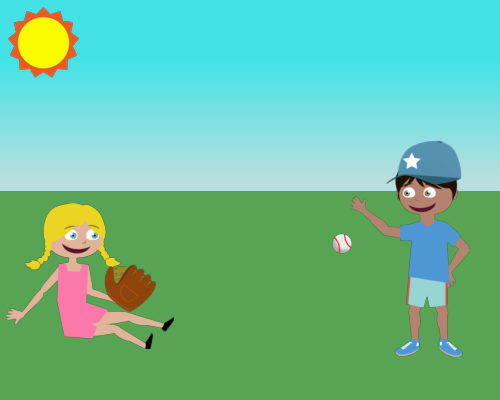
Small sun top-left. Large girl sitting at left edge, glove on left hand. Boy near right edge, hand on hip, blue cap, baseball nearby.